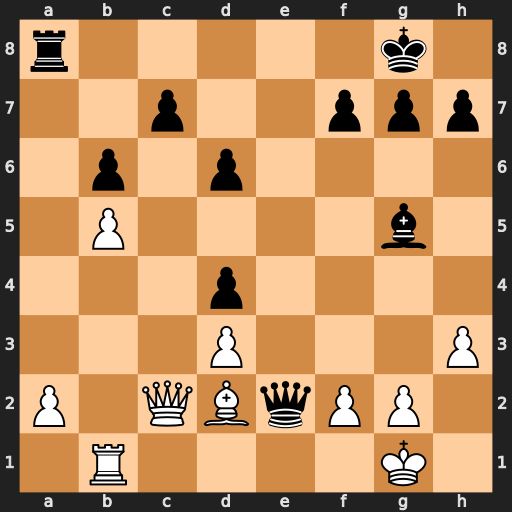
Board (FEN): r5k1/2p2ppp/1p1p4/1P4b1/3p4/3P3P/P1QBqPP1/1R4K1
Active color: w
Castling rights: -
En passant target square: -
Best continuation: Qc6 Rf8 Bxg5